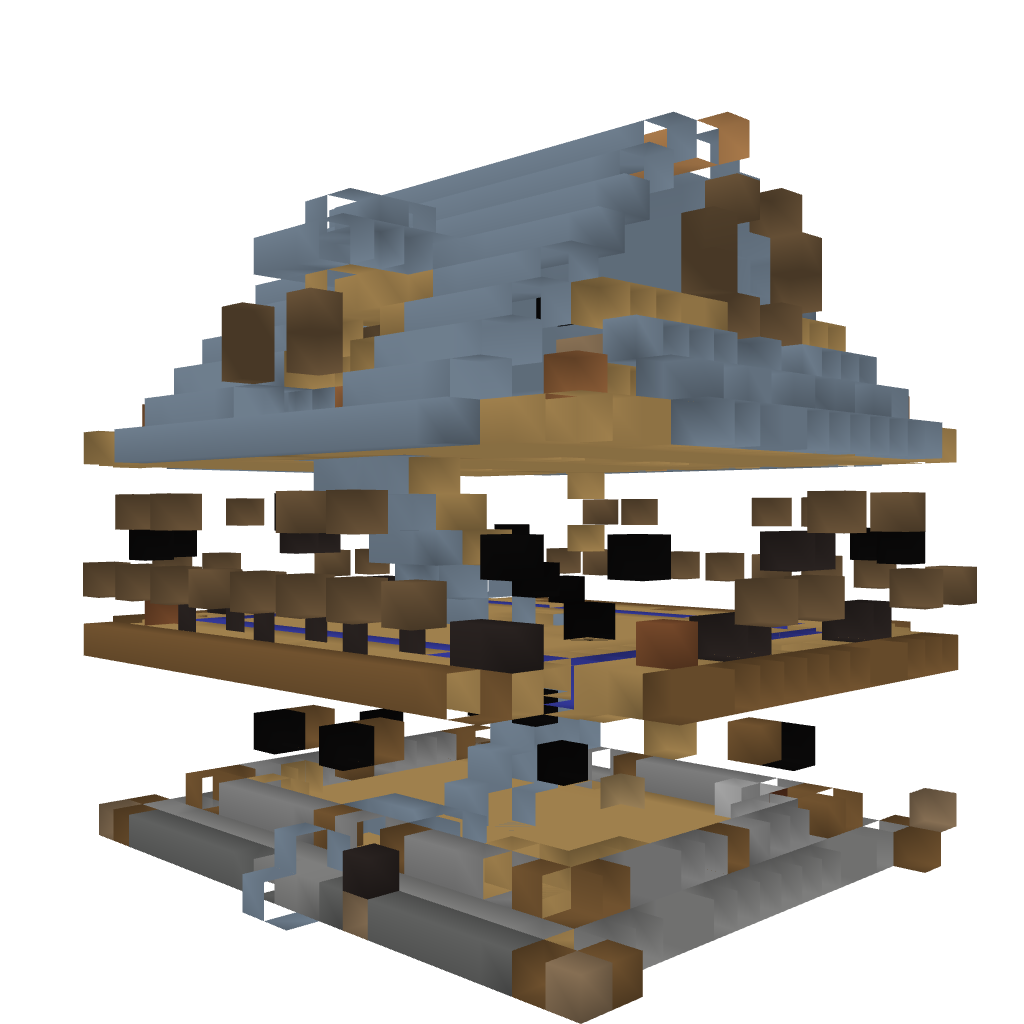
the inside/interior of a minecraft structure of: RedHouse404